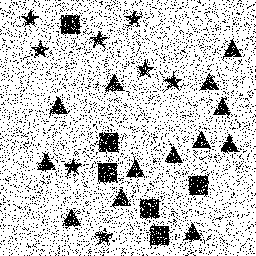
Squares: 6
Triangles: 13
Stars: 8
Total shapes: 27